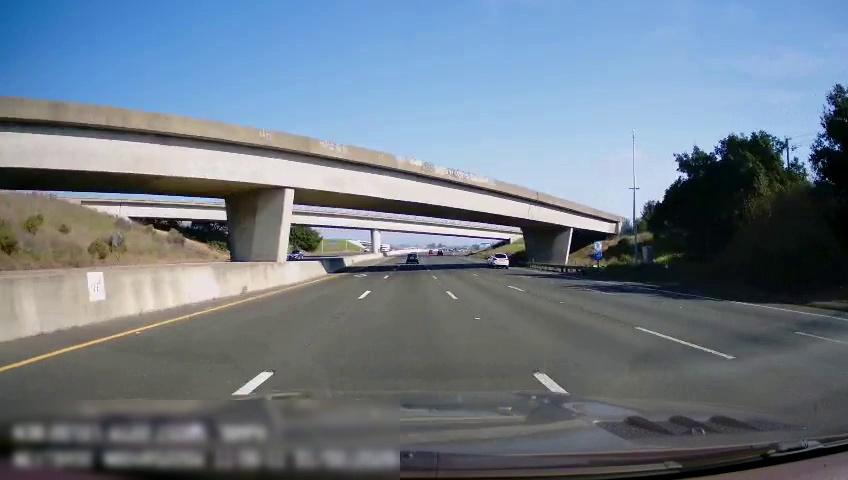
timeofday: Day
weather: Sunny
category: Drivable Space
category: Vehicles | Car
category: Vehicles | SUV
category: Drivable Space
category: Vehicles | Car
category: Lanes | Current Lane
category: Lanes | Alternate Lane
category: Lanes | Current Lane
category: Lanes | Alternate Lane
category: Lanes | Alternate Lane
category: Lanes | Alternate Lane
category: Traffic | Signs